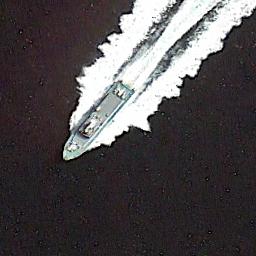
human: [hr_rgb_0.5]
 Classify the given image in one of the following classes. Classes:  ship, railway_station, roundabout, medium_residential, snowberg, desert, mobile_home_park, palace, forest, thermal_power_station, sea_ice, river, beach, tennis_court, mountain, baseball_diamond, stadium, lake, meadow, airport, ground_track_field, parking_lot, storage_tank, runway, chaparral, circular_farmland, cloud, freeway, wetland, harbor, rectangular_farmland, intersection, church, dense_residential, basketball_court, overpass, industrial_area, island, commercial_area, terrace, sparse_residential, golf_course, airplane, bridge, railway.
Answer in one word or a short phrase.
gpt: ship